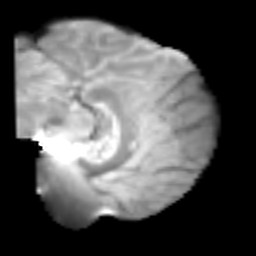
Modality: T2w
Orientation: sagittal
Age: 21
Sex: male
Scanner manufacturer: siemens
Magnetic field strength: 3 T
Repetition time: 2.3 s
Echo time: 0.085 s